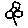
Label: flower